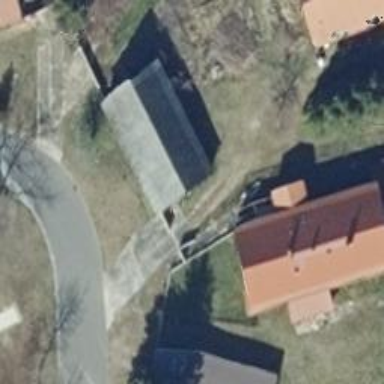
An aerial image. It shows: Flat-roofed house.